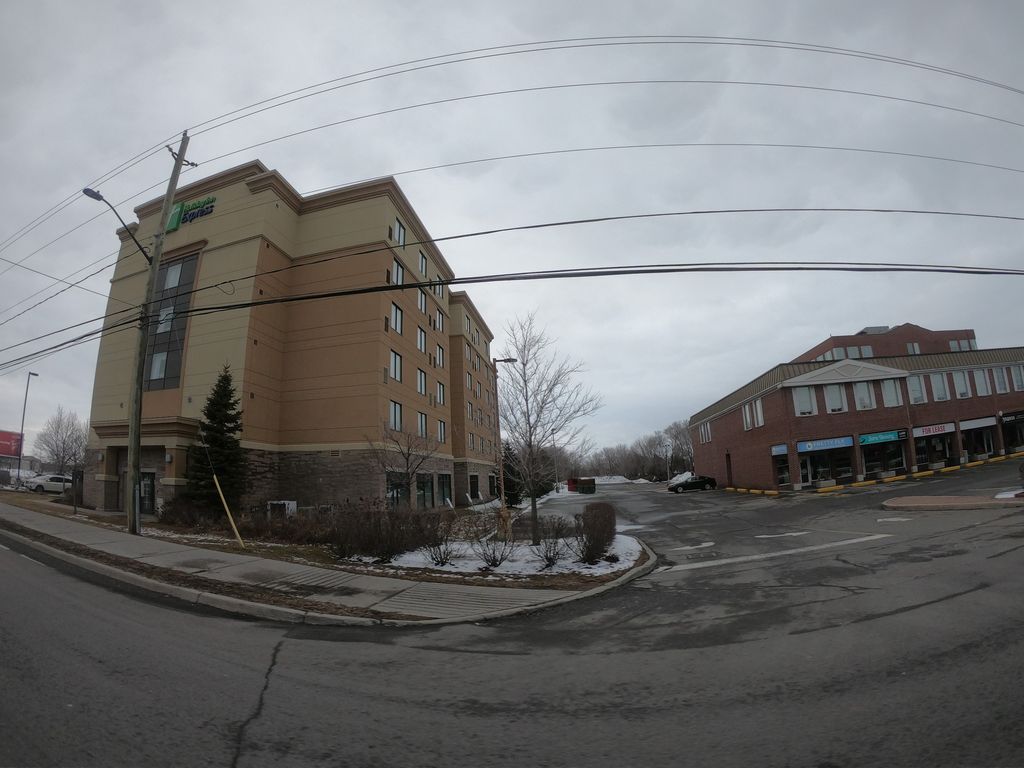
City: ottawa-gatineau